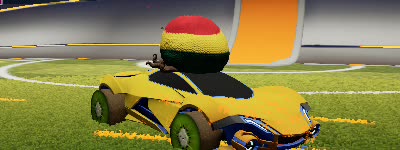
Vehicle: werewolf